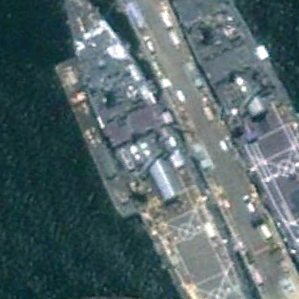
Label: combat